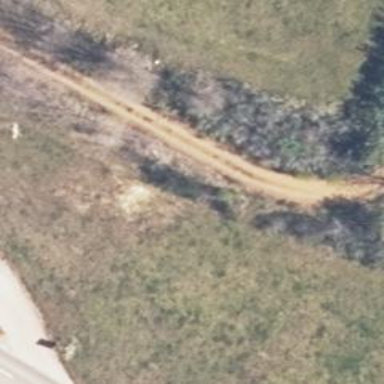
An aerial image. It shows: Sandy track road with grade 4 track type.